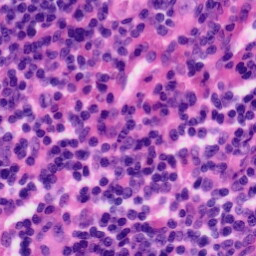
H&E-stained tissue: Tonsil